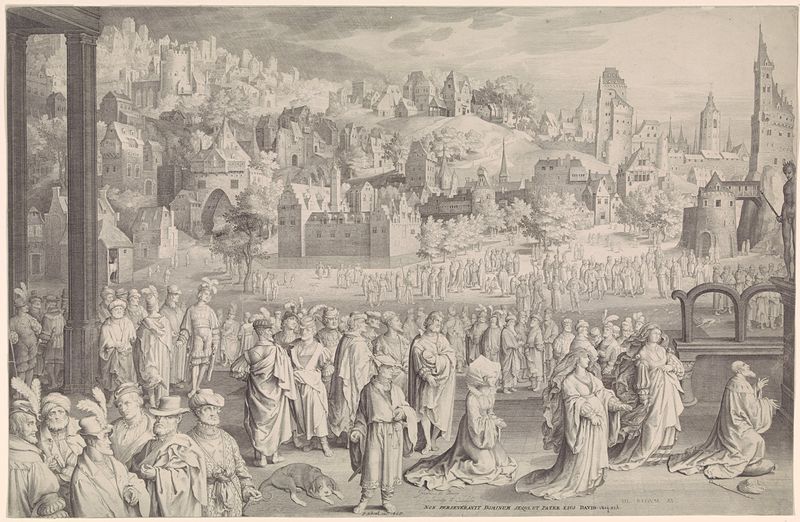
Titel: Afgoderij van Salomo
Künstler: Nicolaes de Bruyn
Standort: Amsterdam
Institution: Rijksmuseum
Schlagwörter: gemälde, bäume, frauen, menschen, stadt, frau, grau, hut, hüte, kleider, kopfbedeckungen, männer, säule, säulen, zeichnung, hund, schloss, leute, versammlung, andrang, mütze, mützen, bild, gewänder, statue, kopfbedeckung, ansicht, dorf, weiber, kopftuch, tor, stadtansicht, burg, türme, schwarzweiss, knien, beten, tore, prister, mauern, knieen, mönch, schlösser, burgen, strömen, burgtor, grauen, manner